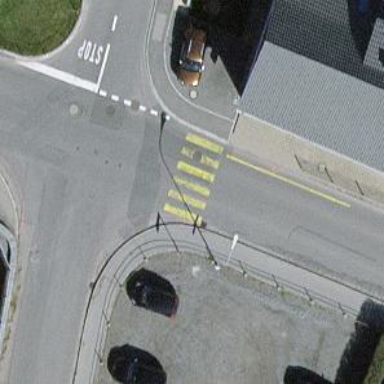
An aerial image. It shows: Marked road crossing.